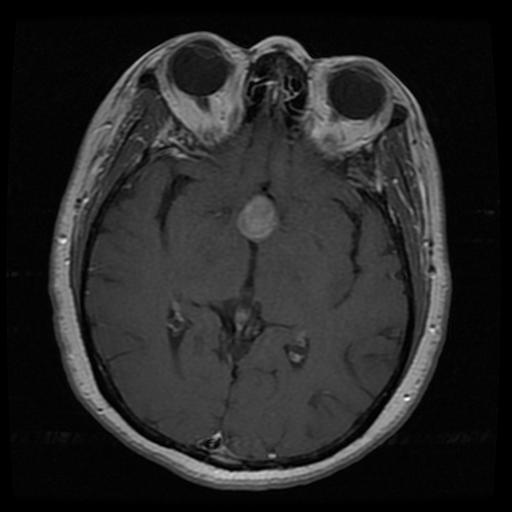
Label: pituitary